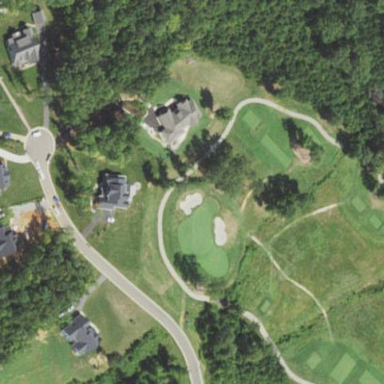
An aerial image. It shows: Rough grassy area used for golf.